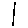
Label: line